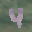
Label: 4